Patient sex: F
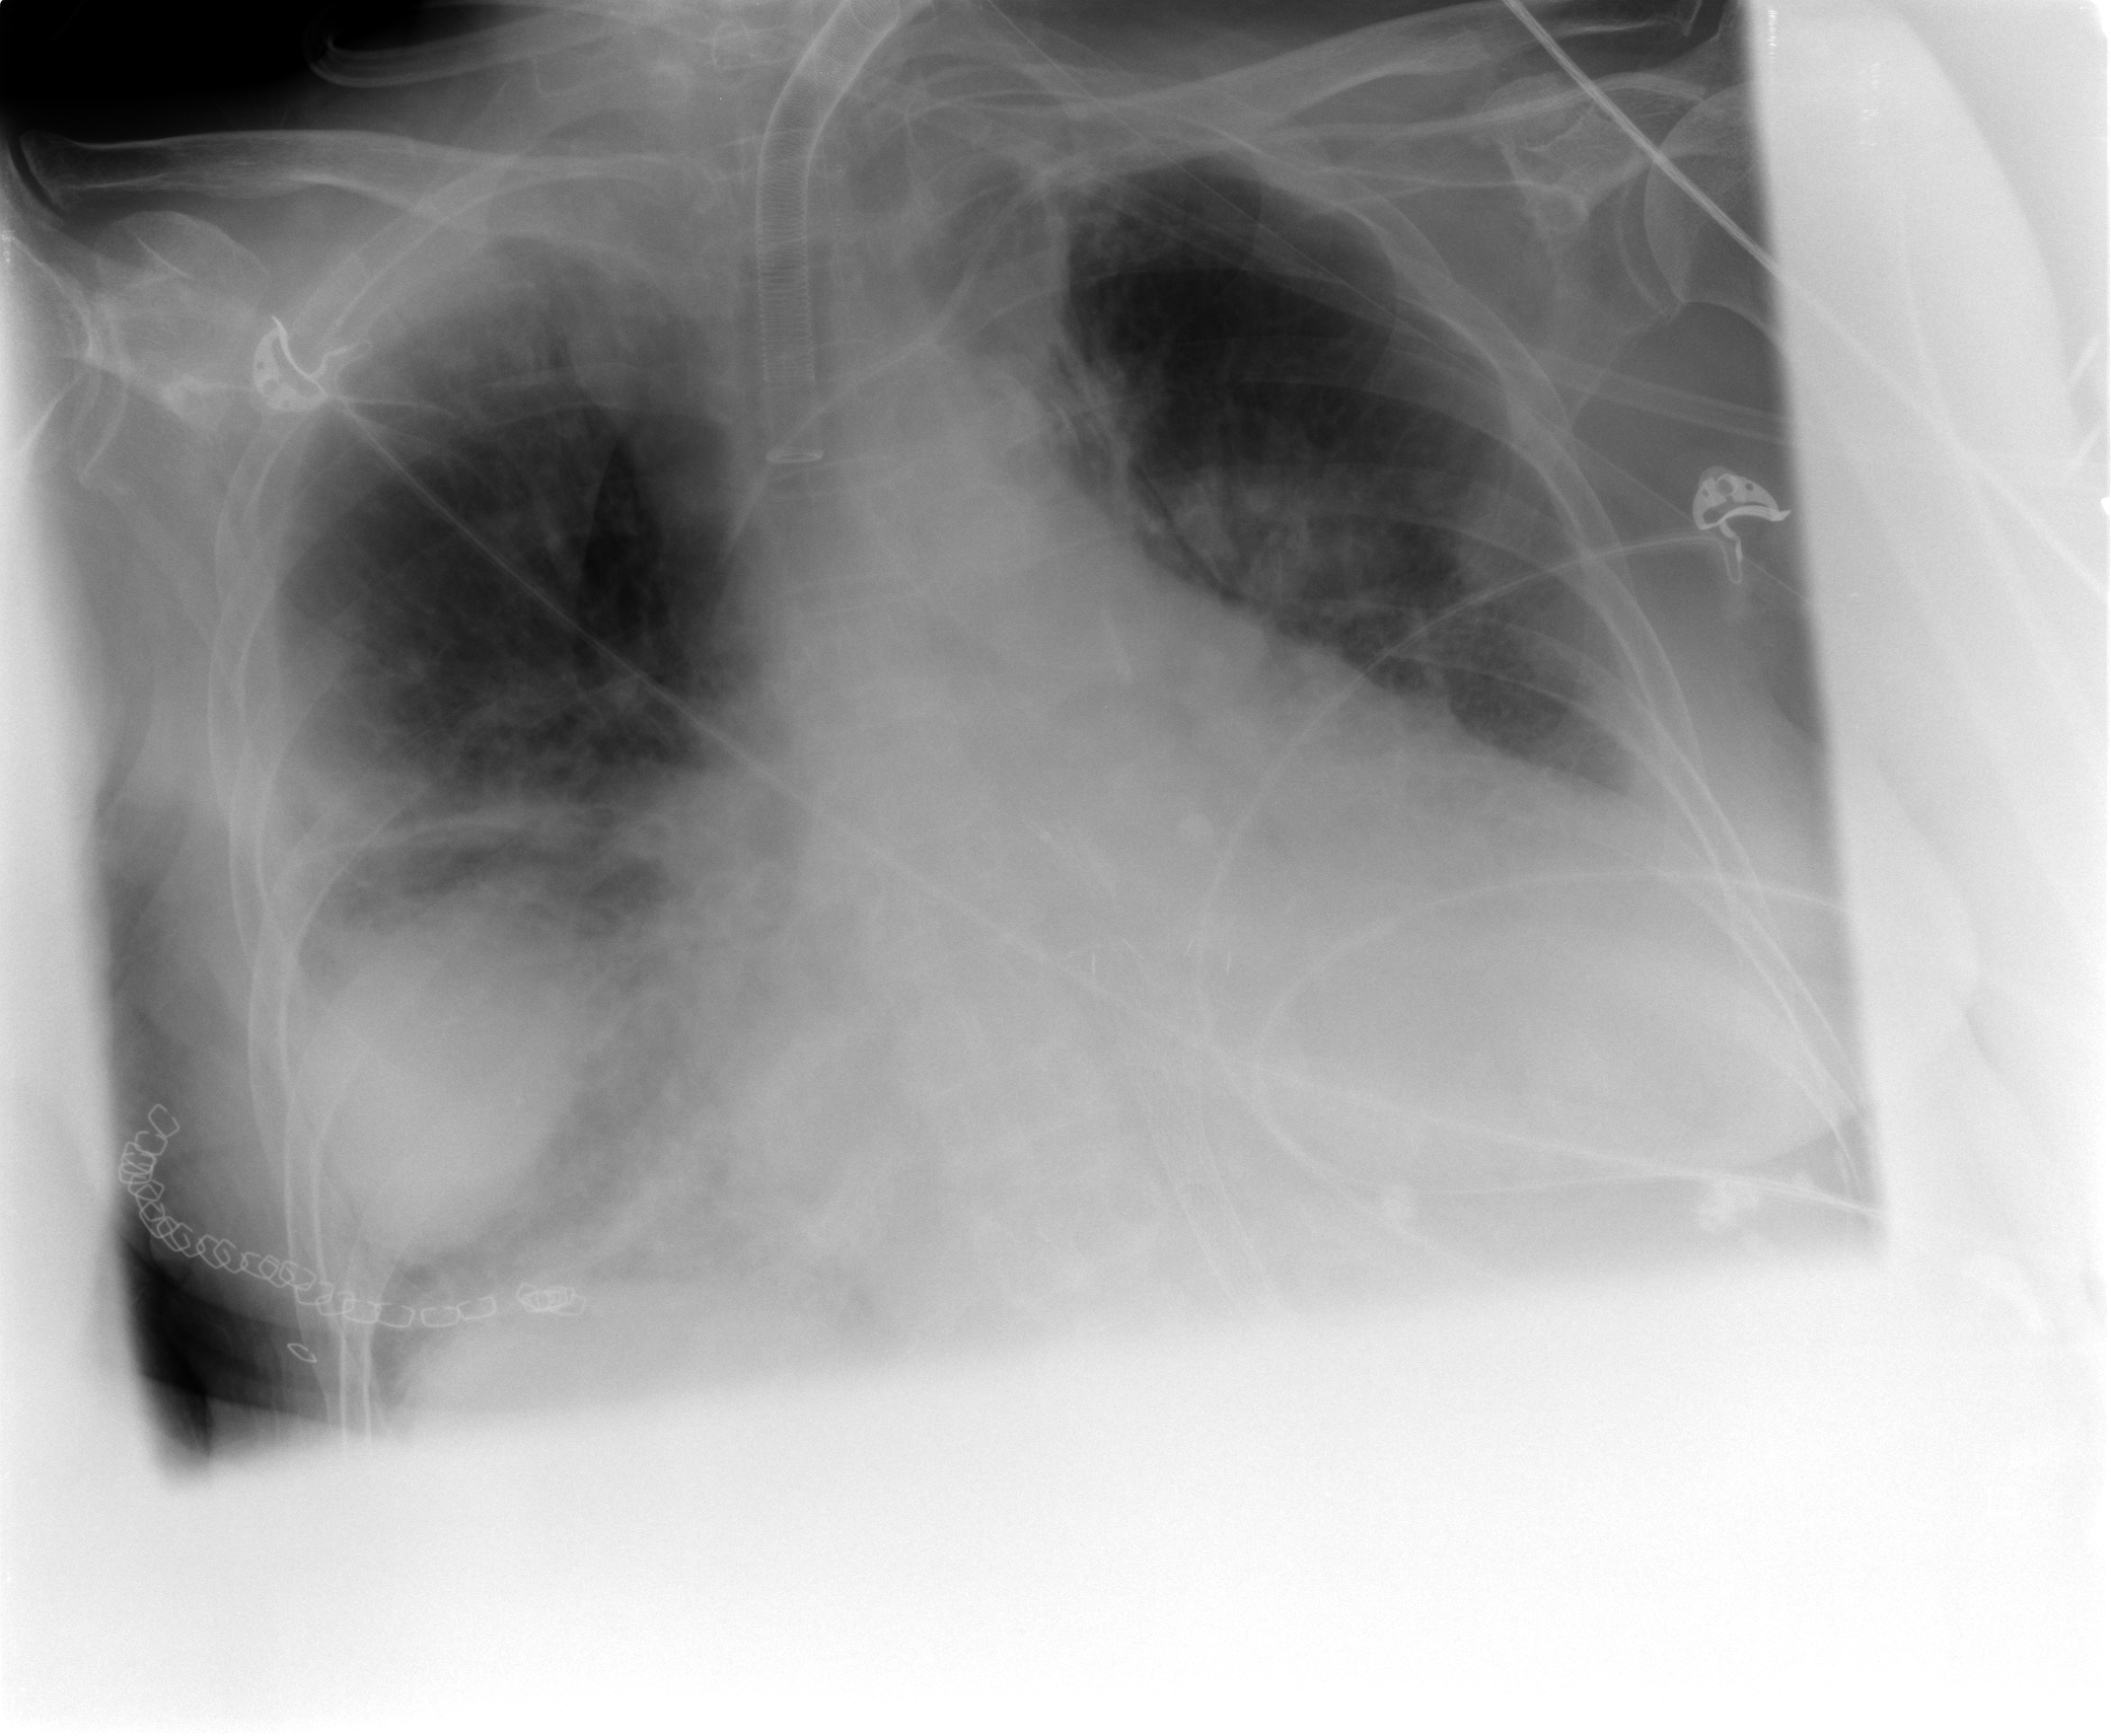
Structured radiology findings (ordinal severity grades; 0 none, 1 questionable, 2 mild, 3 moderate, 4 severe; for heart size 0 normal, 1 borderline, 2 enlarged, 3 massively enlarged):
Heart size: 2
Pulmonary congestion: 2
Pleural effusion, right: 2
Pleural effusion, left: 2
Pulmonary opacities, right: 2
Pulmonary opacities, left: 2
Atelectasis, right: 2
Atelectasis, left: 2